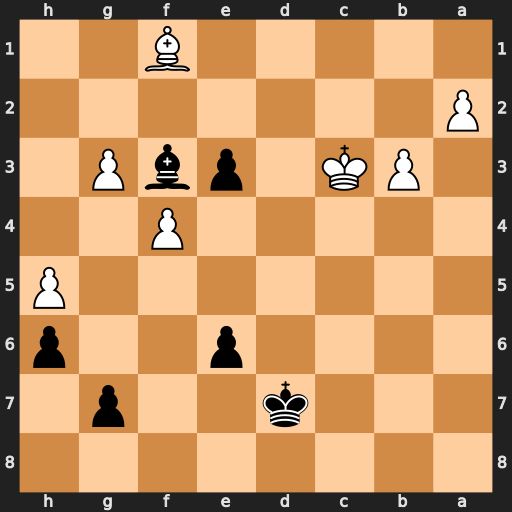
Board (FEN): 8/3k2p1/4p2p/7P/5P2/1PK1pbP1/P7/5B2
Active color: b
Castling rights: -
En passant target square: -
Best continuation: e2 Bxe2 Bxe2